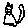
Label: cat